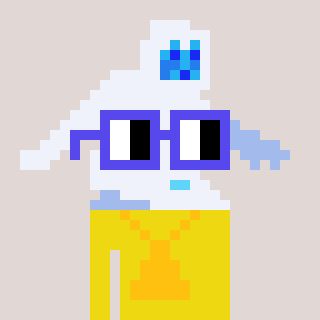
a pixel art character with square blue glasses, a yeti-shaped head and a yellow-colored body on a warm background